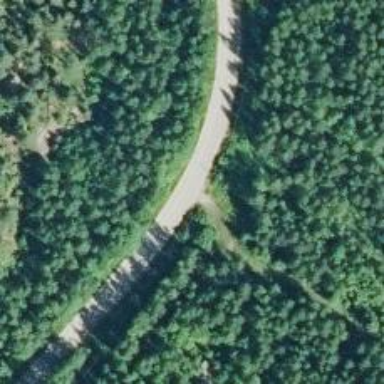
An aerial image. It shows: Asphalt road classified as tertiary.